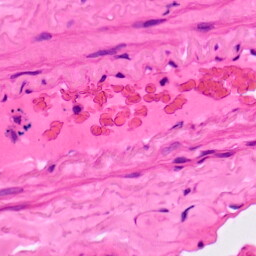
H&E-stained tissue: Lung